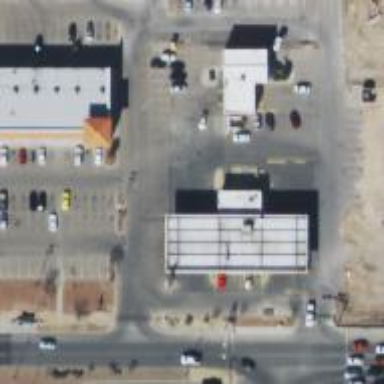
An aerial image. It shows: Convenience shop.